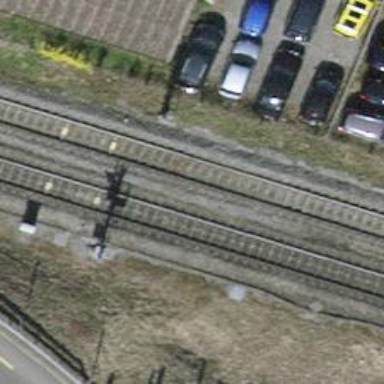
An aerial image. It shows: Railway signal.